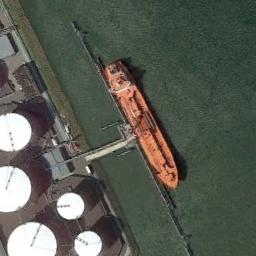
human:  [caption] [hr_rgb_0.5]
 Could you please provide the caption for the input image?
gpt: The orange ship is docked at the oil terminal and the water is dark green .

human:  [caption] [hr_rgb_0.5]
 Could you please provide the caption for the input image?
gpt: There is a ship in the green water on the shore .

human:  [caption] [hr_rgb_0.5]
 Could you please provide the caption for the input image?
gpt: An orange-red tanker docked by the pier with a large number of tank-shaped storage buildings .

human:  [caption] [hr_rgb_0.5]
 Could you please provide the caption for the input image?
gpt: Many buildings are beside the ship .

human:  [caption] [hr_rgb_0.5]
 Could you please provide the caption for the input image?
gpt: The orange ship is at the harbor with some white circular buildings .